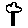
Label: flower